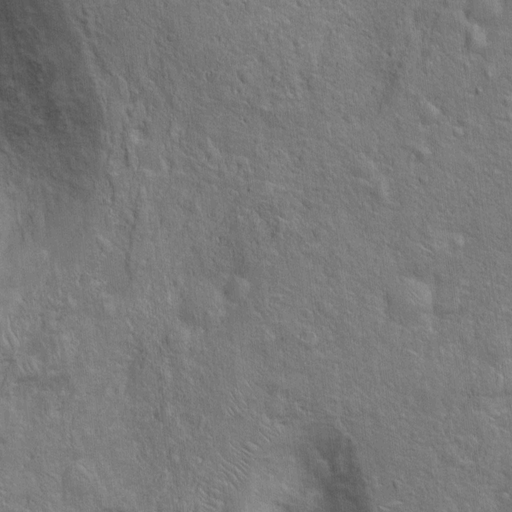
Classes present: Background, Cone